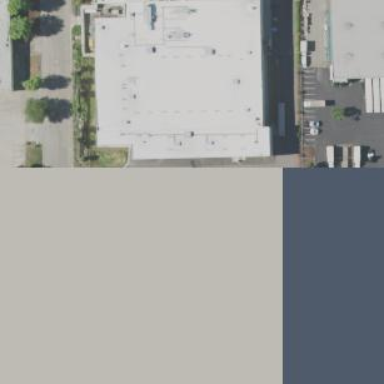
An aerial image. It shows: Commercial building.